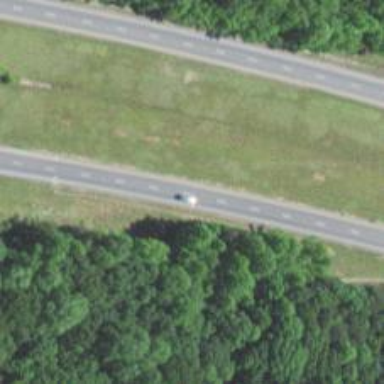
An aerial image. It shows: Asphalt motorway.